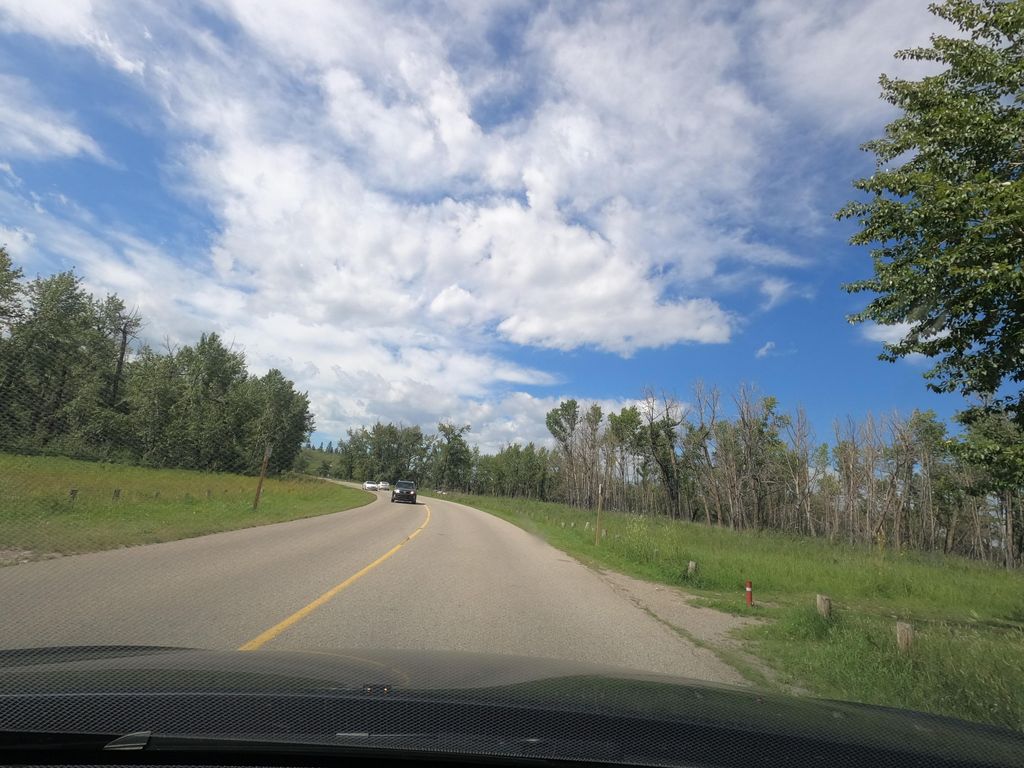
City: calgary